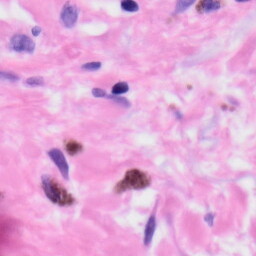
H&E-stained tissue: Skin